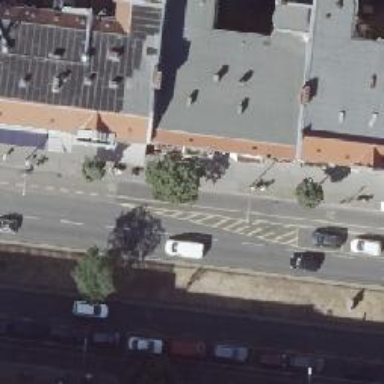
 separated by kerb for cyclists on the right side."